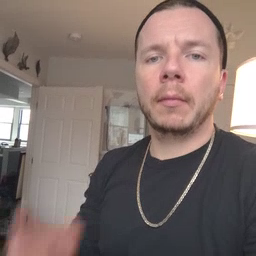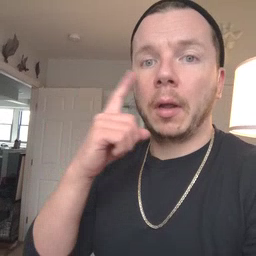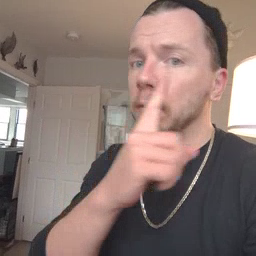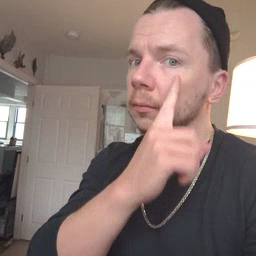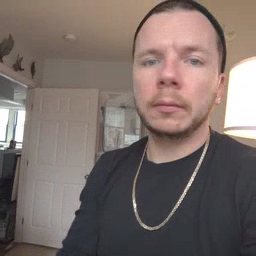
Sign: eye